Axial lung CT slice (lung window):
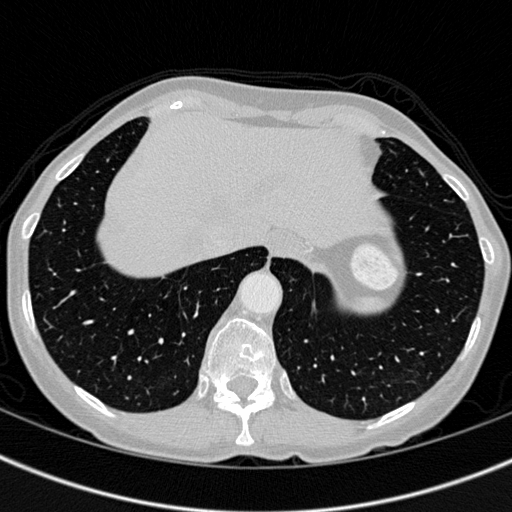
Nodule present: no